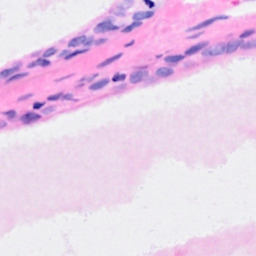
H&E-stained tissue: Breast